Interaction volume radius: 10 \u00c5
Interaction volume height: 15 \u00c5
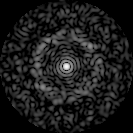
Disorder parameter: 0.8081